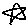
Label: star